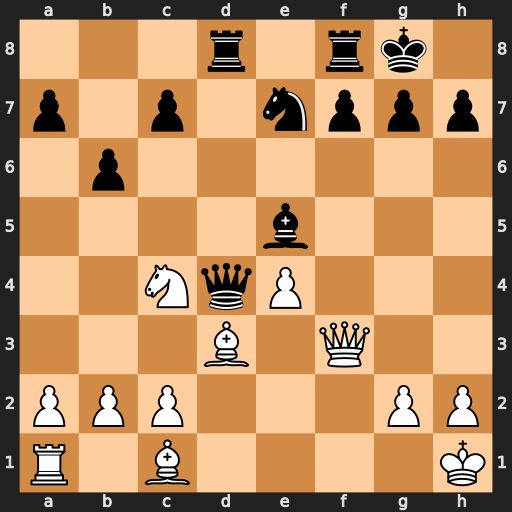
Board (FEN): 3r1rk1/p1p1nppp/1p6/4b3/2NqP3/3B1Q2/PPP3PP/R1B4K
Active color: w
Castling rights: -
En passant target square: -
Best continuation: Be3 Qd7 Nxe5